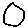
Label: circle